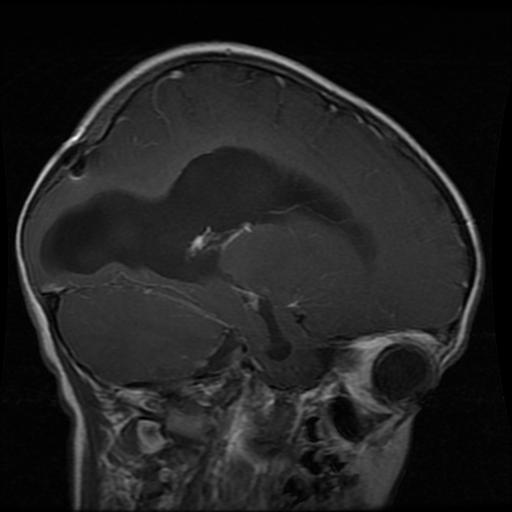
Label: glioma